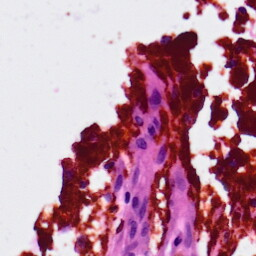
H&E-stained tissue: Lung